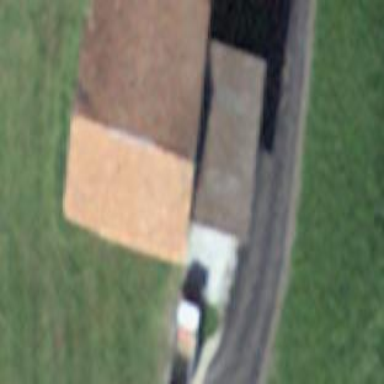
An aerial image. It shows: Barn.